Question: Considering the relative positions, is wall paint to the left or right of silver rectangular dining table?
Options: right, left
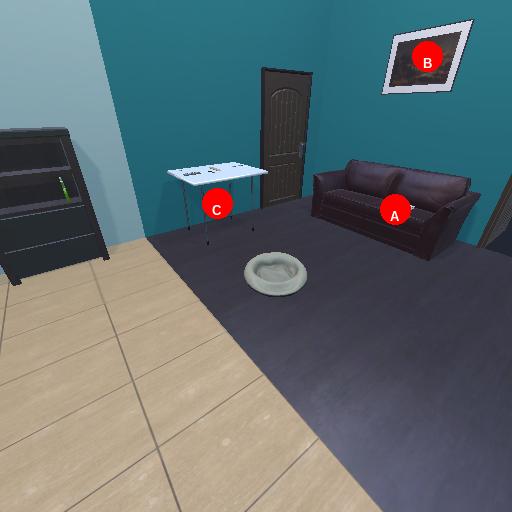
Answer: right